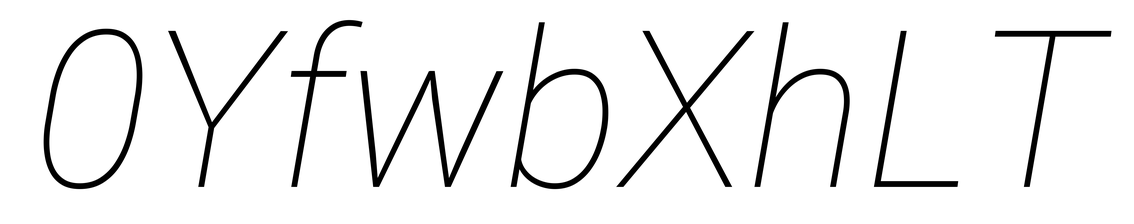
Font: Roboto-Italic_Thin_Italic